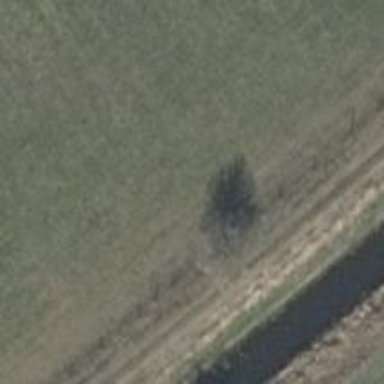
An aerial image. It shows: Deciduous broadleaved tree.